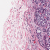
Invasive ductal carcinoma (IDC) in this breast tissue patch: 1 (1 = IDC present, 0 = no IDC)